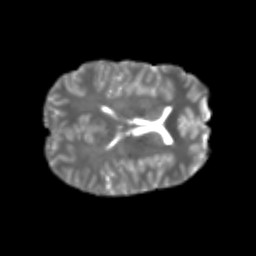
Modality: T2w
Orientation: axial
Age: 21
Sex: male
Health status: healthy
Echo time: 0.074 s